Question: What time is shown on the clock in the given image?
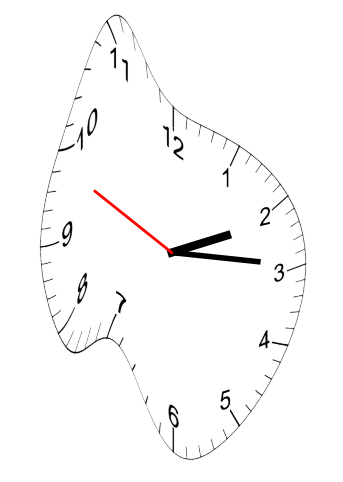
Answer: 02:14:49